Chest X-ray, PA view. Patient: 41 years old, sex F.
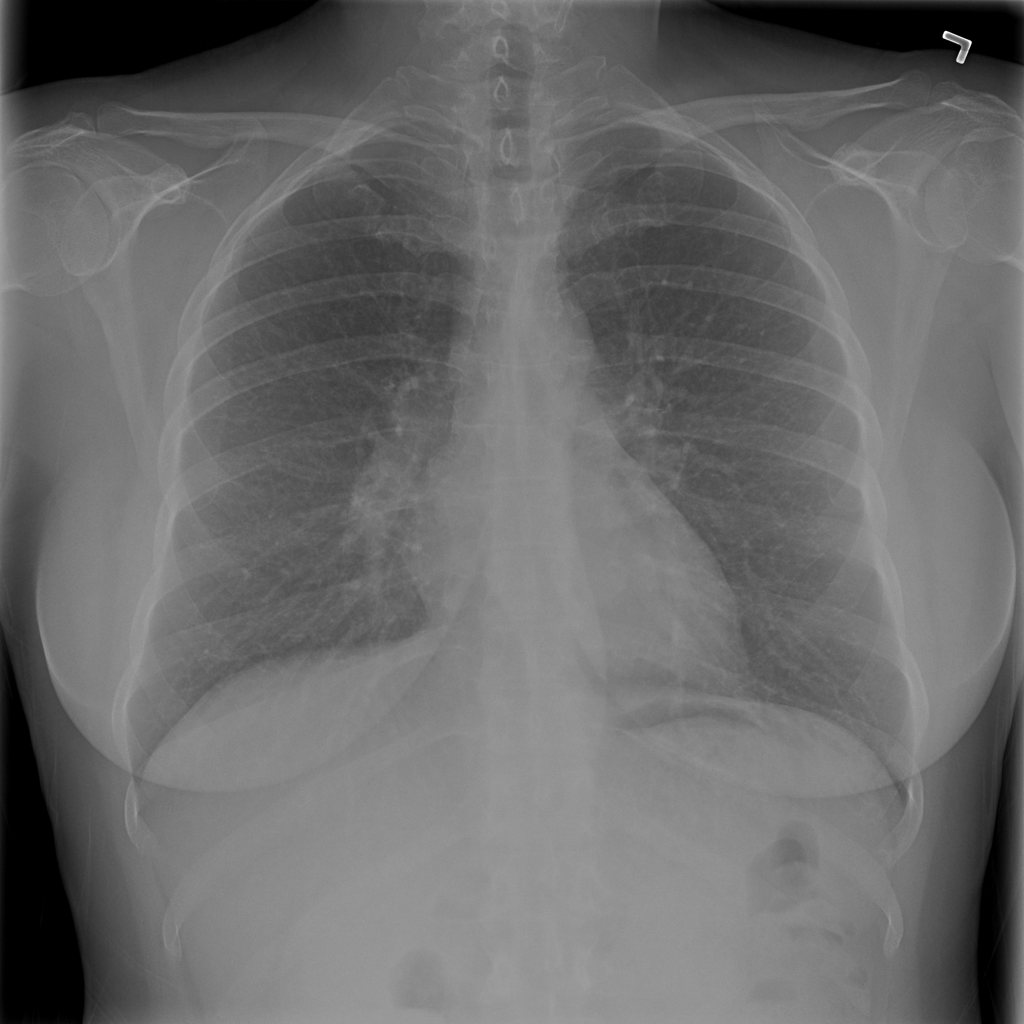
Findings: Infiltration